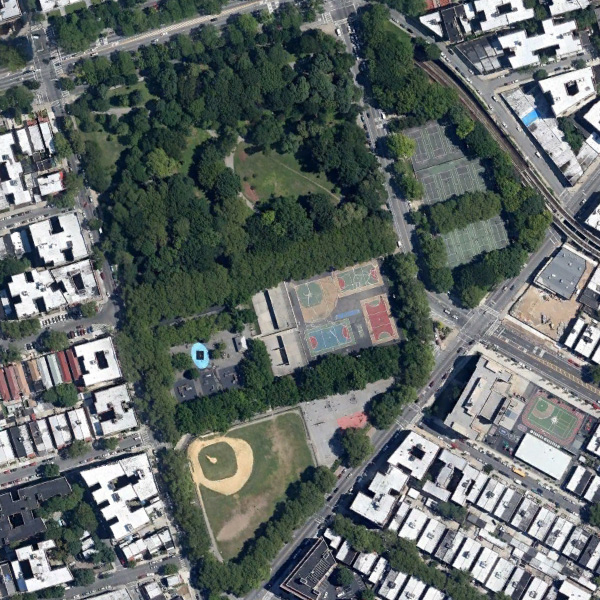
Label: Park